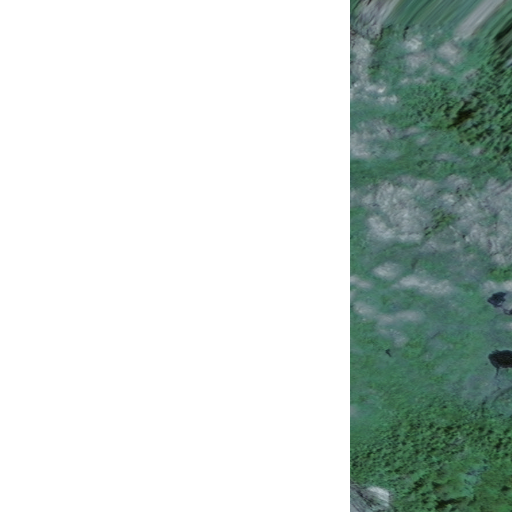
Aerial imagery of mountain in Alaska named Blunt Mountain containing only unknown